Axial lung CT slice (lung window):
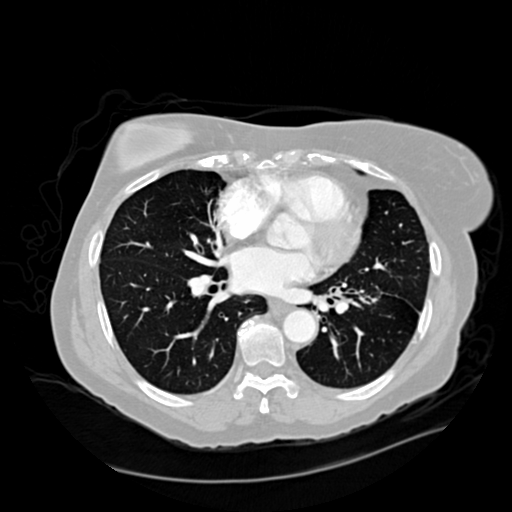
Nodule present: no